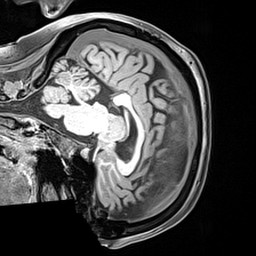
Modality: T1w
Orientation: sagittal
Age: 48
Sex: female
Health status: healthy
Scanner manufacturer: siemens
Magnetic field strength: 3 T
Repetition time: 2.4 s
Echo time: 0.00217 s